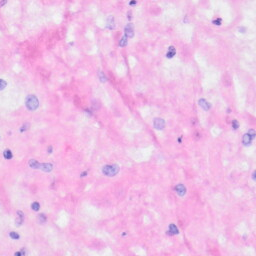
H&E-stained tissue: Kidney